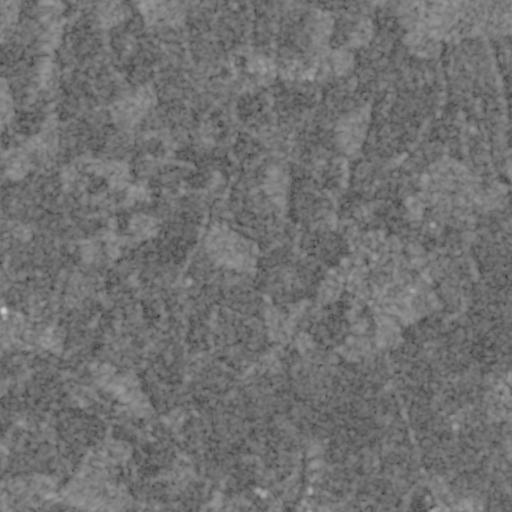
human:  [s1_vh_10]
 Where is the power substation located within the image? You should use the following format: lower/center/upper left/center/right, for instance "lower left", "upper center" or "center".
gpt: The power substation is located in the center left of the image.
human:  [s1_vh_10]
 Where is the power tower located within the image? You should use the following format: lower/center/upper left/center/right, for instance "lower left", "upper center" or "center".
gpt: The power tower is located in the left of the image.
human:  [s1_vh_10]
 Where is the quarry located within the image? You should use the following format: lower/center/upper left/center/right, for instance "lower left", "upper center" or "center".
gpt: The quarry is located in the upper left of the image.
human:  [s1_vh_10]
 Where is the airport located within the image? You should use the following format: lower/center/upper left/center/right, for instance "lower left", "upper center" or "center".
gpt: There is no airport in the image.

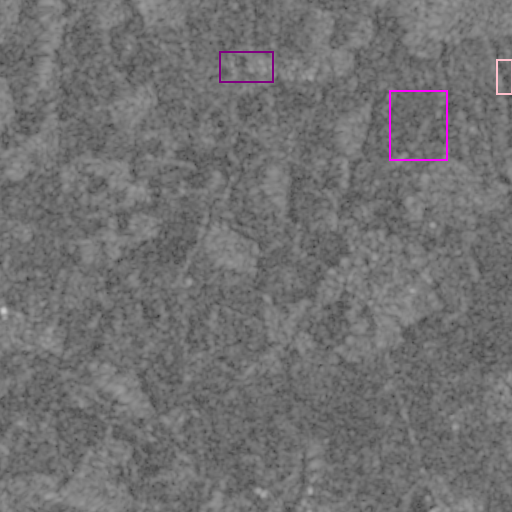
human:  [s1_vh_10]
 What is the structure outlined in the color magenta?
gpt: The structure outlined in magenta is a crop field.
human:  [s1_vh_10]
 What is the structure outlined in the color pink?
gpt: The structure outlined in pink is a park.
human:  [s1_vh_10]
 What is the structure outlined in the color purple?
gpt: The structure outlined in purple is a quarry.
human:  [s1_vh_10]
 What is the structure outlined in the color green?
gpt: There is no green outline.